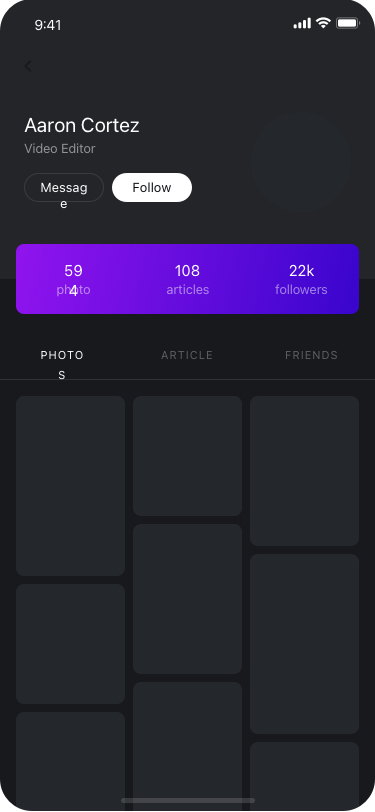
Text in this UI design:
Aaron Cortez
Video Editor
Message
Follow
22k
594
108
followers
photos
articles
Photos
Articles
Friends